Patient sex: F
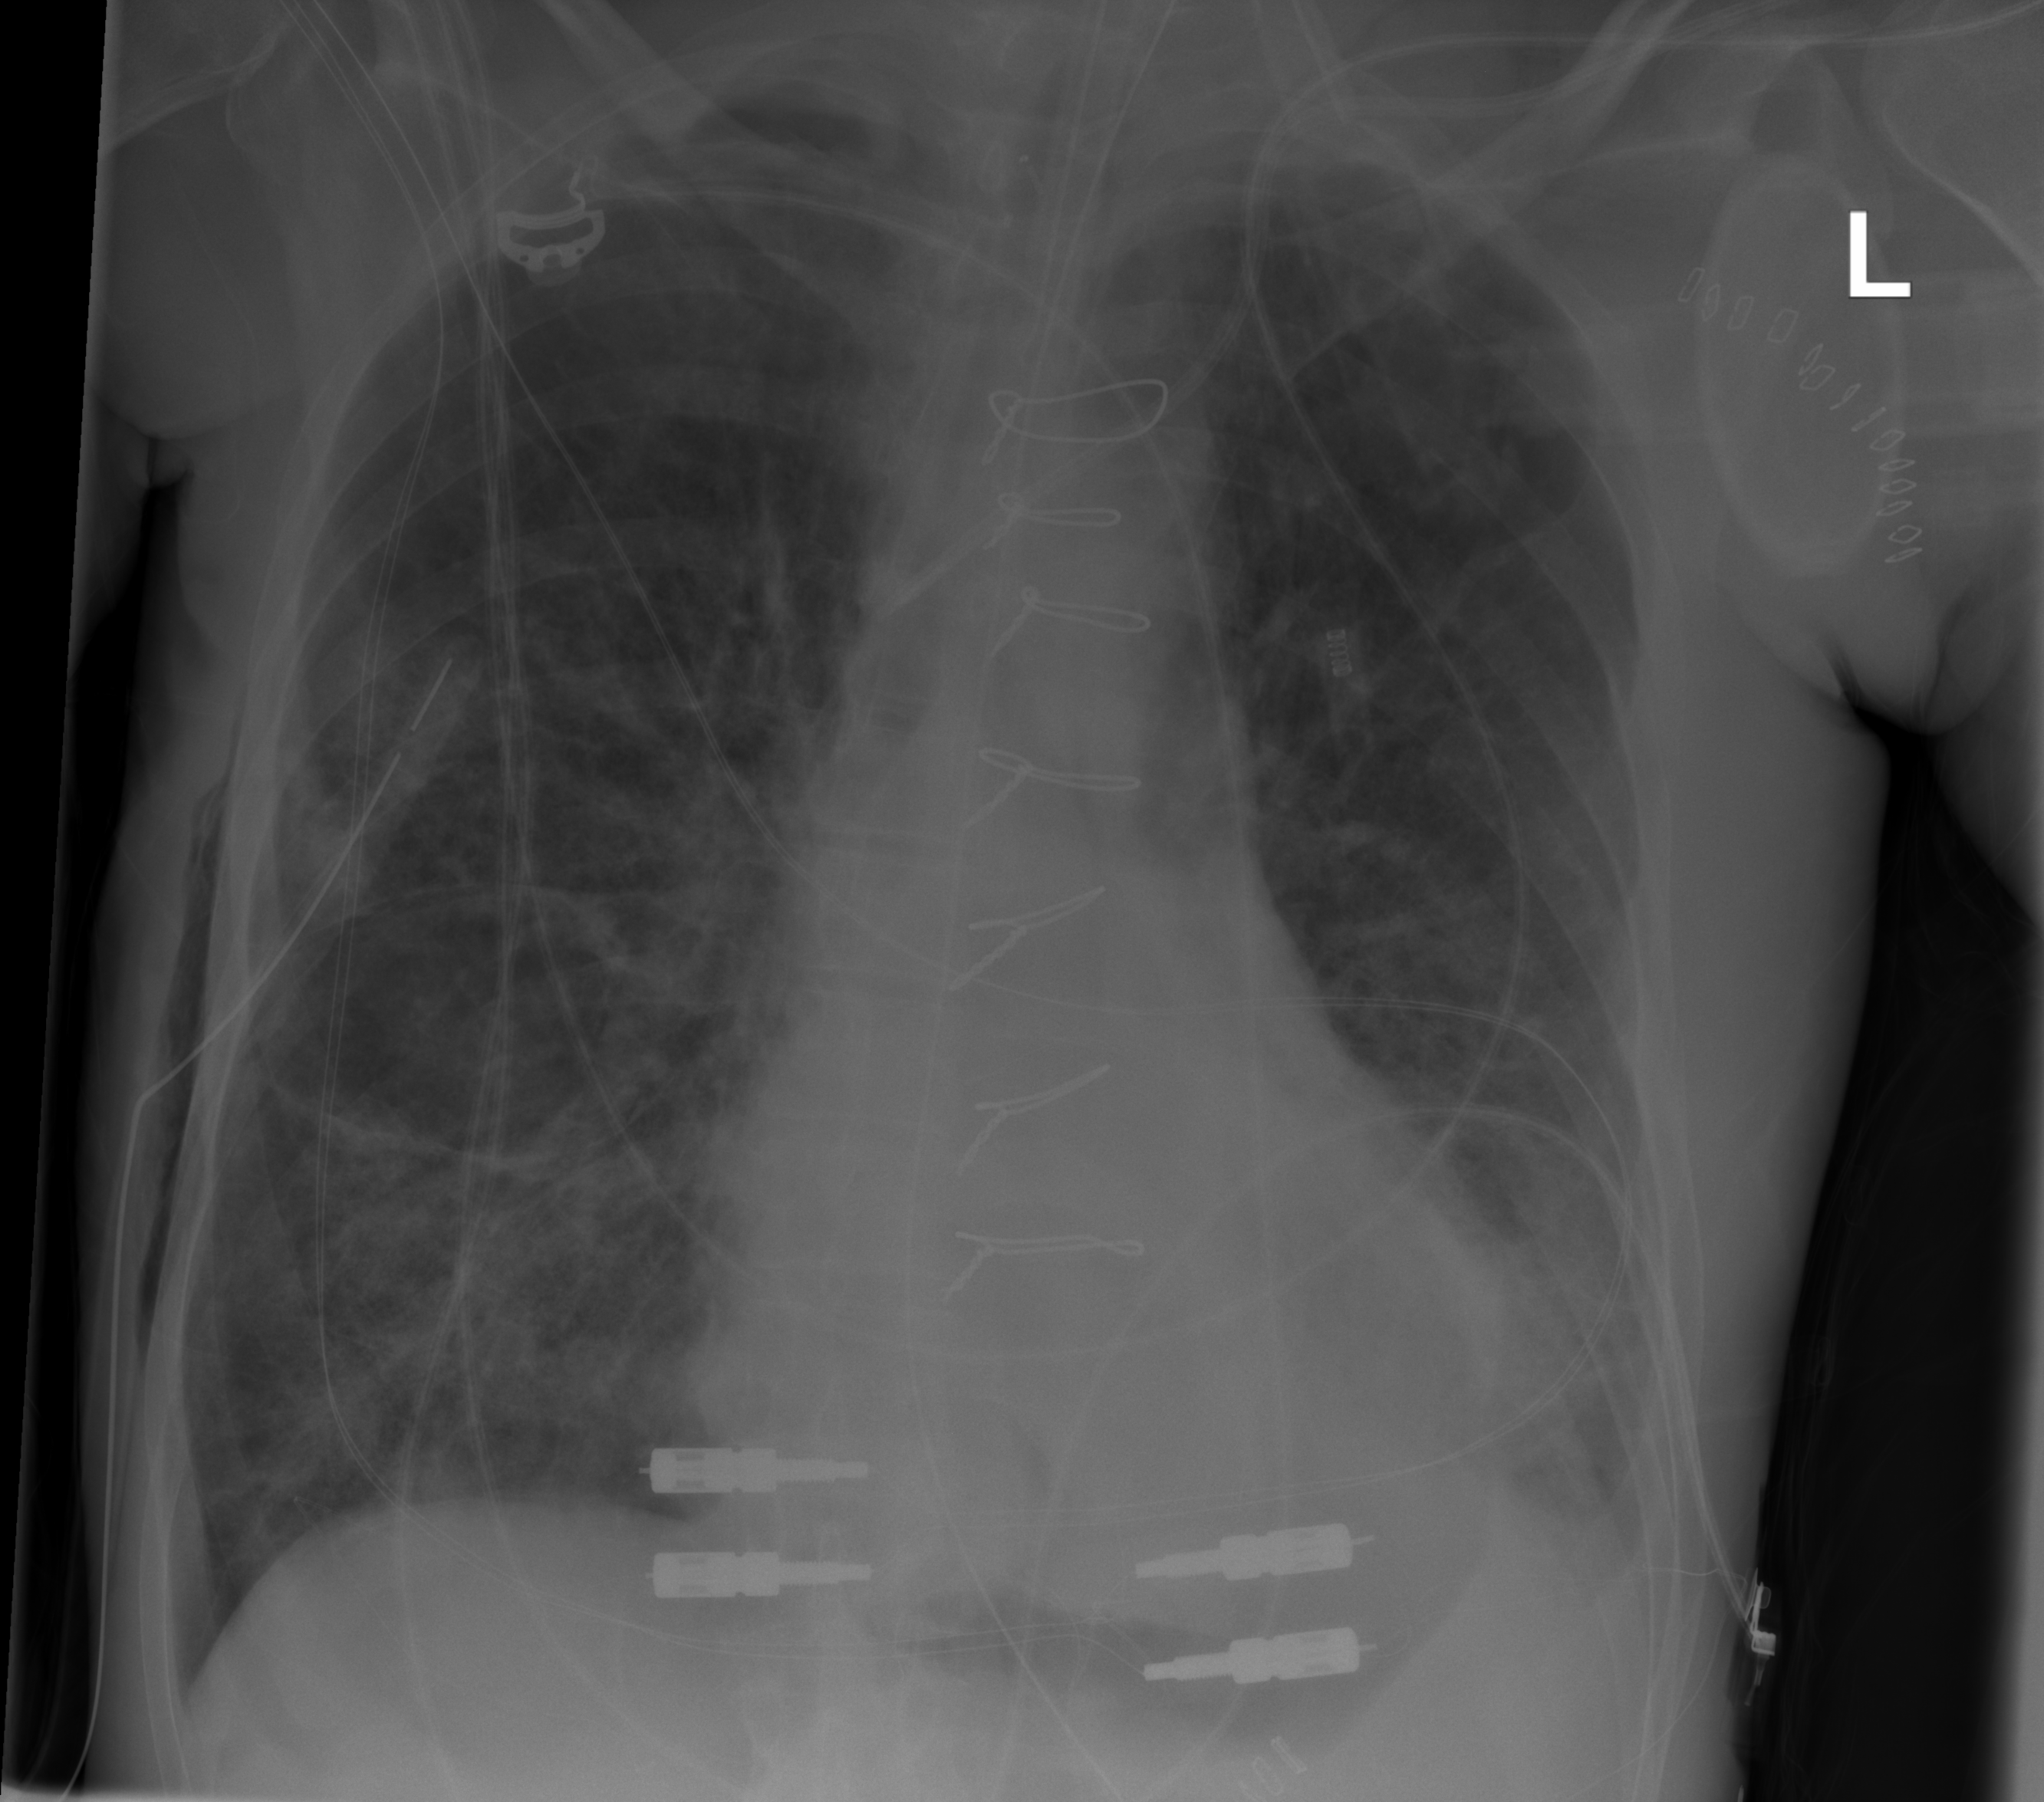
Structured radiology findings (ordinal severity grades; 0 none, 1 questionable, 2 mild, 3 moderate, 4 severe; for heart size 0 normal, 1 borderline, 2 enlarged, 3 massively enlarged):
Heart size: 1
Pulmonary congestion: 2
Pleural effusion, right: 0
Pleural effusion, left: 2
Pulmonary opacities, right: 2
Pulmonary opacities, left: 2
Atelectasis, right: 2
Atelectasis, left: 2